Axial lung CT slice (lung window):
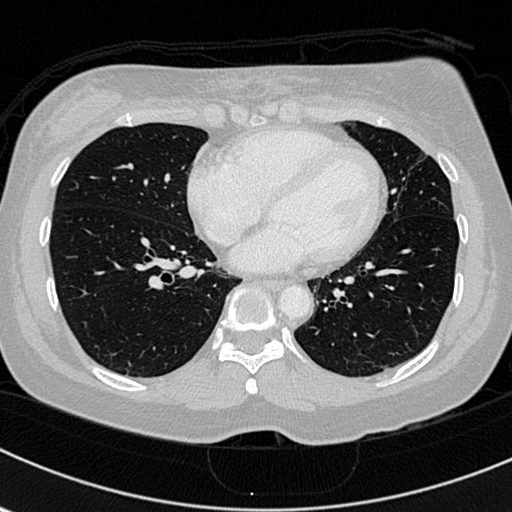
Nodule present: no